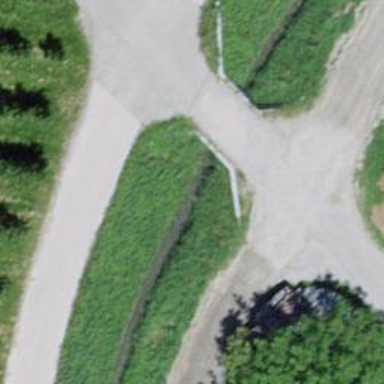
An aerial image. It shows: Culvert tunnel that serves as drain for the waterway.